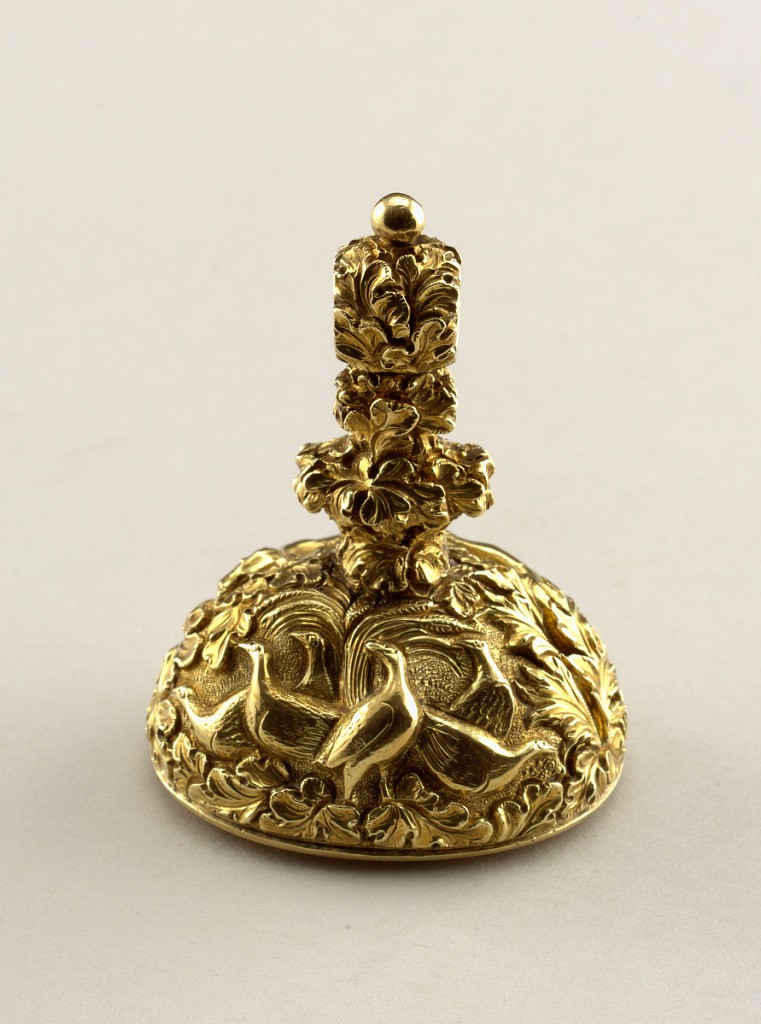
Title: Seal
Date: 1830–50
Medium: Gold, citrine
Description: The handle with hole for chain, the mount decorated with dogs and quail in foliage, the citrine seal armorials below the crest in supporters "Festina Lente" above "Pour Nous" below.